Question: I would like to highlight(show icon) at drop target location.Something similar to third party controls which show an icon above or below the target node, to show preview for destination location.

Is there any example or idea how it can be done in winform treeview?
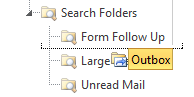
Answer: I could not find exactly what I was looking for, means was not able to show the icons above or below the target node however, I managed to allow user to add nodes above or below the target node by using the following solution:
Treeview drop event provide info whether drop was on image or text part of target node which can be used to decided whether to add dropped node above or below.
'''
Dim hTest As TreeViewHitTestInfo
Private Sub TreeView1_DragOver(ByVal sender As System.Object, ByVal e As System.Windows.Forms.DragEventArgs) Handles TreeView1.DragOver
Dim pt As Point = CType(sender, TreeView).PointToClient(New Point(e.X, e.Y))
hTest = TreeView1.HitTest(pt)
End Sub
Private Sub TreeView1_DragDrop(ByVal sender As System.Object, ByVal e As System.Windows.Forms.DragEventArgs) Handles TreeView1.DragDrop
If hTest IsNot Nothing AndAlso hTest.Location = TreeViewHitTestLocations.Image Then
'Add Above
Else
'Add Below
End If
End Sub
'''